Aerial crown-view tile of a tropical tree (Barro Colorado Island, Panama), acquired 20250317:
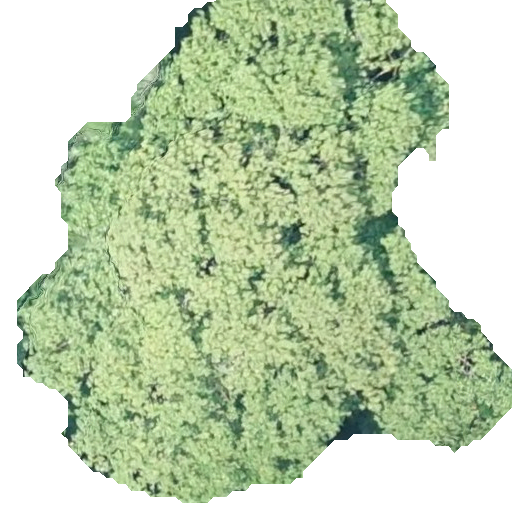
Species: Hieronyma alchorneoides
GBIF accepted scientific name: Hieronyma alchorneoides
Crown area: 253.568 m²